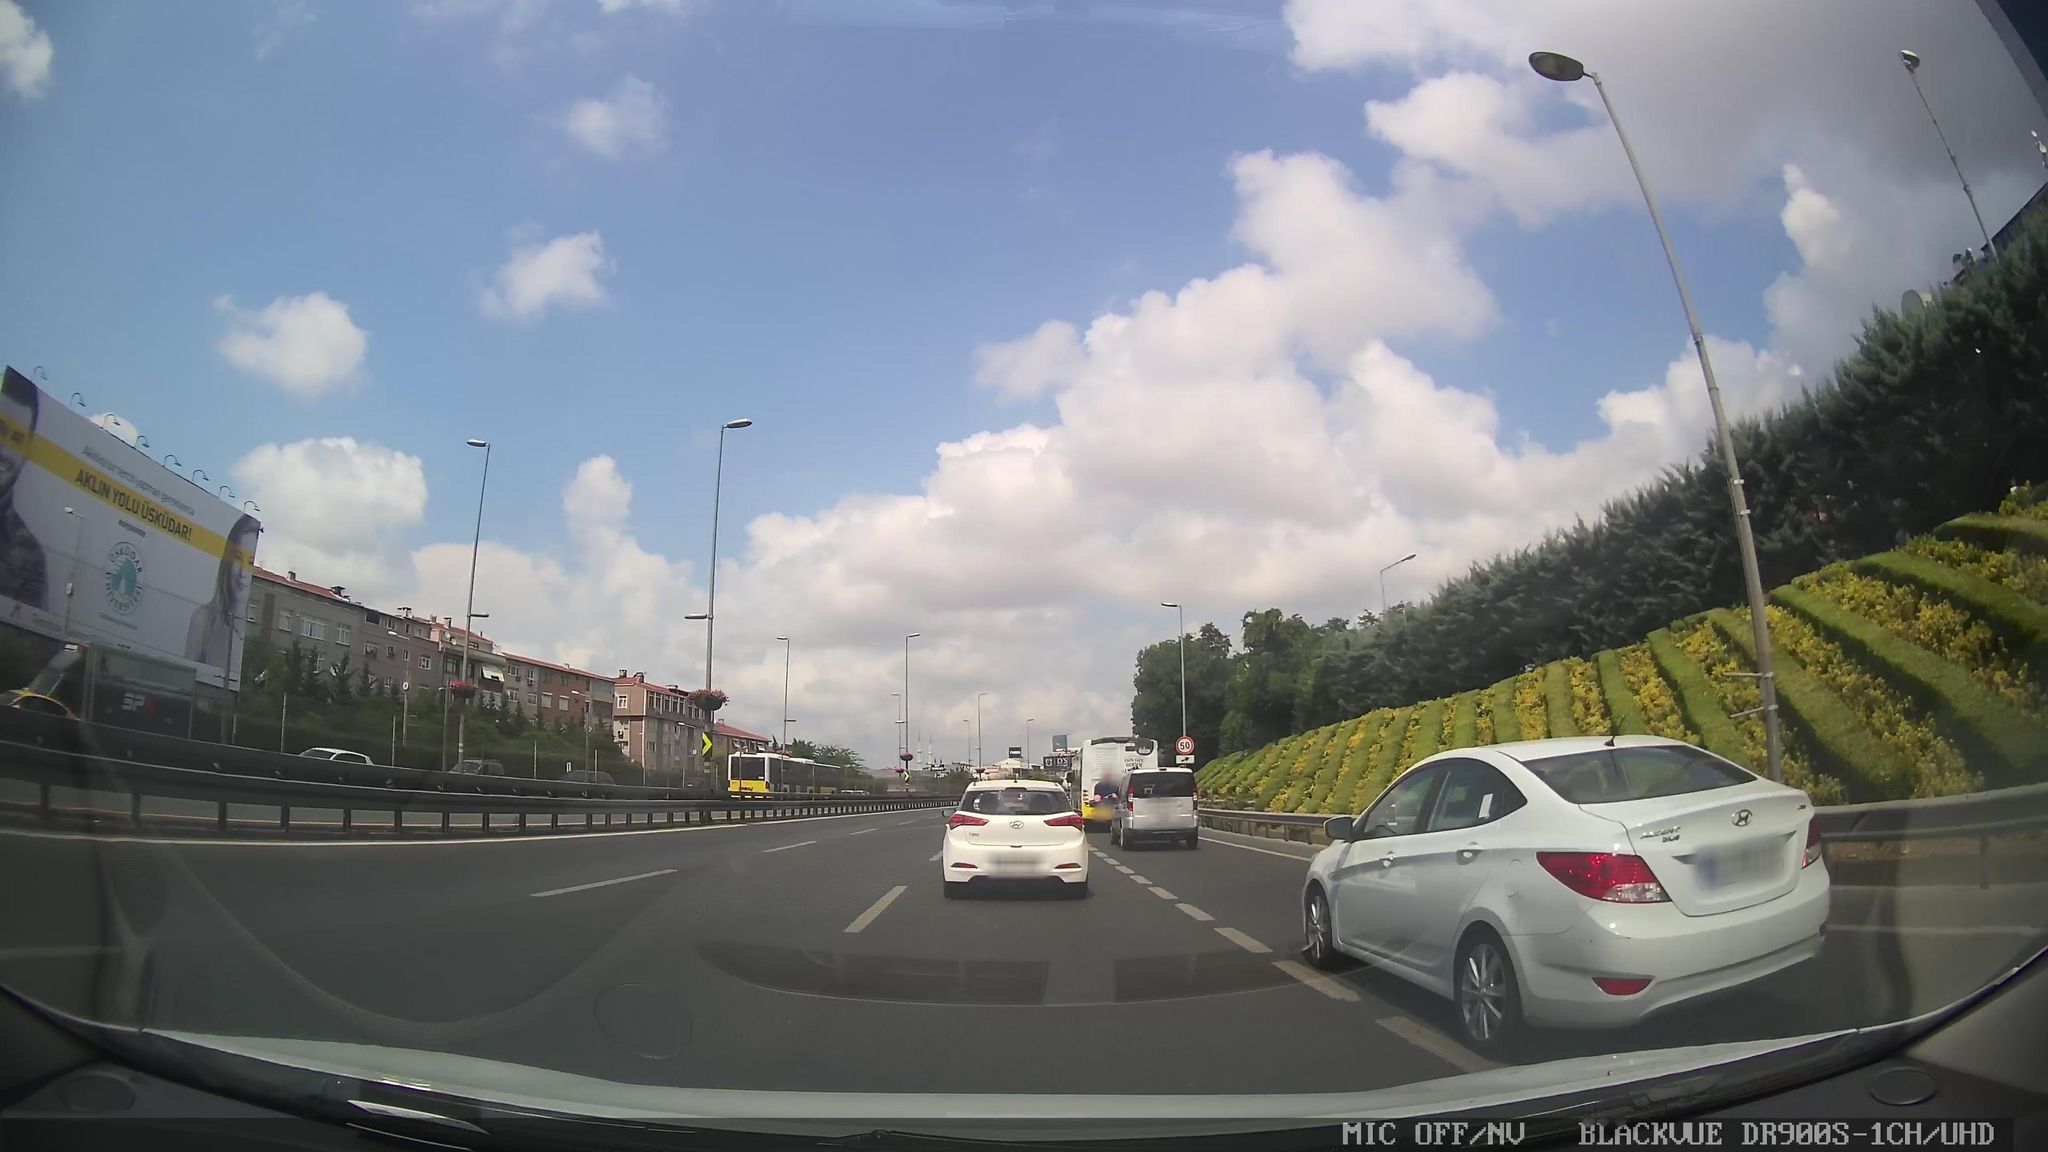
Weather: cloudy
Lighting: day
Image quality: good
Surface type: driving surface
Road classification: trunk
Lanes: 3.0
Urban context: urban centre
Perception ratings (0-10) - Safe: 0.75, Lively: 6.69, Beautiful: 2.05, Boring: 7.08, Depressing: 5.01, Wealthy: 4.56